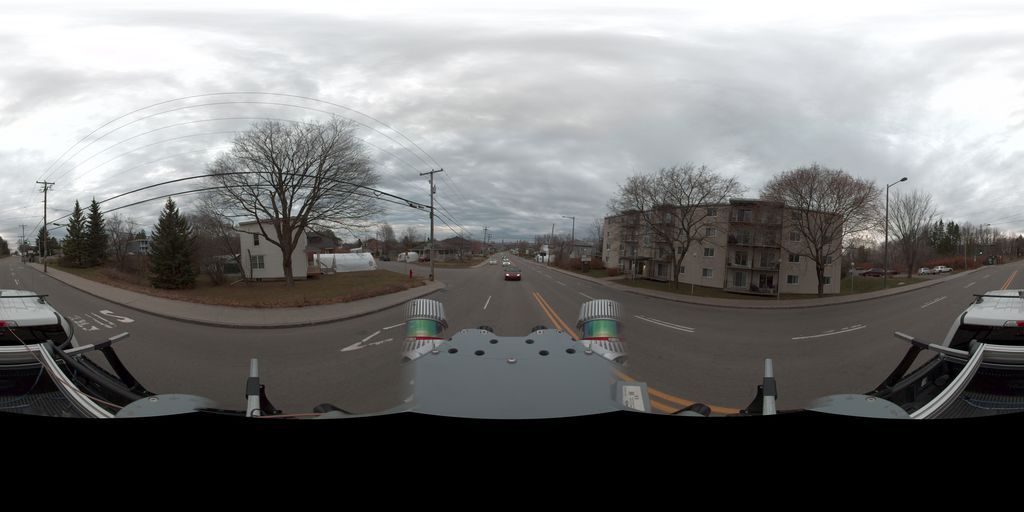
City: quebec_city